Question: I have a form in a coldfusion page. After hitting save button which is inserting into a table, I need to reload the page with the new values of the table in a select box. Though the page is refreshing after submit, I am not able to see the new inserted value in the drop down. Only after manually refreshing the page I can see it. I have the below code
'''
<script>
function confirm_insert()
{
var ok = confirm("Are you sure you want to save the changes?");
if (ok)
{
document.myform.submit();
return true;
}
else
{
return false;
}
}
</script>
<form name="myform" action="bsc_lookup_number_add.cfm" method="post" >
<td><input type="text" <cfif isDefined('page.select_Main_Group')>value="#page.select_Main_Group#"</cfif>></td>
<td><input type="text" <cfif isDefined('page.select_Sub_Group')>value="#page.select_Sub_Group#"</cfif>></td>
<td><input name="newfirstchars" type="text" value="" maxlength="3"></td>
<input type="submit" class="button" name="saverecord" id="saverecord" style="width:100px" value="Save Record" onClick="return confirm_insert();">
<cfquery name="first3" datasource="mbtran">
select * from (
select cast((substr(A.LABORLEVELNAME2, 1, 3)) as varchar2(5 byte)) first_3_pos
from tkcsowner.VP_LABORACCOUNT a
<cfif isDefined('page.select_Sub_Group')>
where substr(A.LABORLEVELNAME1, 1, 5) || substr(A.LABORLEVELNAME2, 4, 2) = ('#page.select_Main_Group#' || '#page.select_Sub_Group#')
</cfif>
union
select A.FIRST_3_CHARS_IN_POSITION first_3_pos
from kronos_if.FIRST_3_CHARS_IN_POSITION a
<cfif isDefined('page.select_Sub_Group')>
where A.DEPTID || A.UNION_CD = ('#page.select_Main_Group#' || '#page.select_Sub_Group#')
</cfif>
)
order by first_3_pos
</cfquery>
<cfif isDefined('page.select_Sub_Group')>
<td align="center">
<select name="first3" id="first3" required="yes" onchange="this.form.submit()">
<option>Select</option>
<cfloop query="first3">
<option value="#first_3_pos#" <cfif isDefined('form.first3')><cfif form.first3 eq "#first_3_pos#">selected</cfif> </cfif>>#first_3_pos#</option>
</cfloop>
</select></td>
</cfif>
<cfif isdefined ("form.saverecord") and isdefined("form.newfirstchars")>
<cfquery name="saverec" datasource="mbtran">
insert INTO kronos_if.FIRST_3_CHARS_IN_POSITION
(deptid,union_cd, first_3_chars_in_position,effdt)
values('#page.select_Main_Group#','#page.select_Sub_Group#','#FORM.newfirstchars#',sysdate)
</cfquery>
</cfif>
</form>
'''
Please advice. thanks

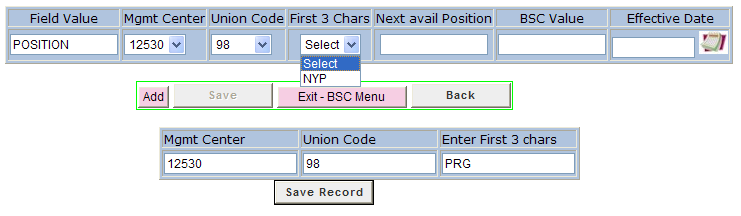
Answer: The query to INSERT the record is after the query you use to populate the drop down. You need to move this code
'''
<cfif isdefined ("form.saverecord") and isdefined("form.newfirstchars")>
<cfquery name="saverec" datasource="mbtran">
insert INTO kronos_if.FIRST_3_CHARS_IN_POSITION
(deptid,union_cd, first_3_chars_in_position,effdt)
values ('#page.select_Main_Group#','#page.select_Sub_Group#','#FORM.newfirstchars#',sysdate)
</cfquery>
</cfif>
'''
above the select queries.
You also want to look into using cfqueryparam - <URL>